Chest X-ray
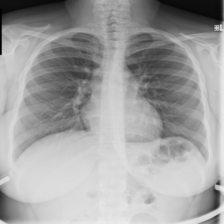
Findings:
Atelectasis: negative
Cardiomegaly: negative
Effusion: negative
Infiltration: negative
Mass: negative
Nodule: negative
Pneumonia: negative
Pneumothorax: negative
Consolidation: negative
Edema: negative
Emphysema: negative
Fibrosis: negative
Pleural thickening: negative
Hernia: negative